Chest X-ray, AP view. Patient: 10 years old, sex F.
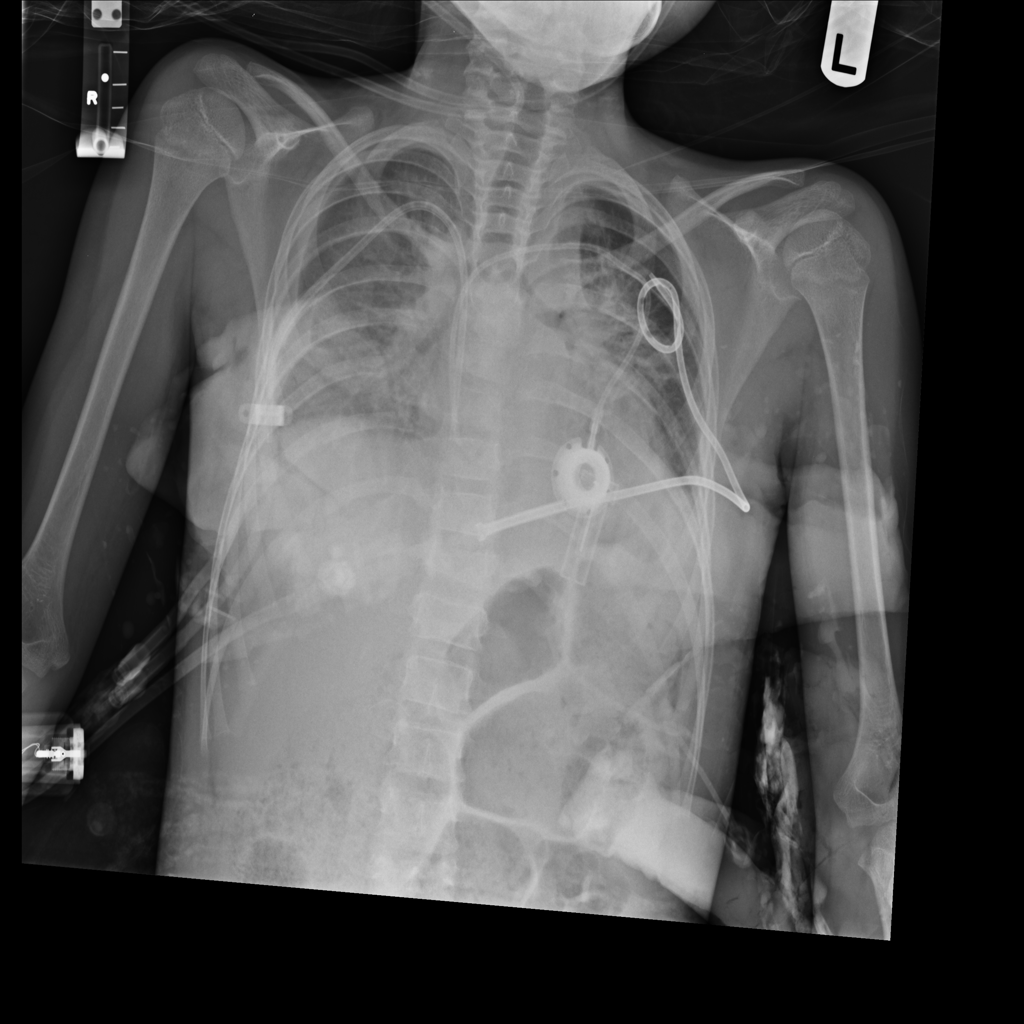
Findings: Infiltration